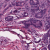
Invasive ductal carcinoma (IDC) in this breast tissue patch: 1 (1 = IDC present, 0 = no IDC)